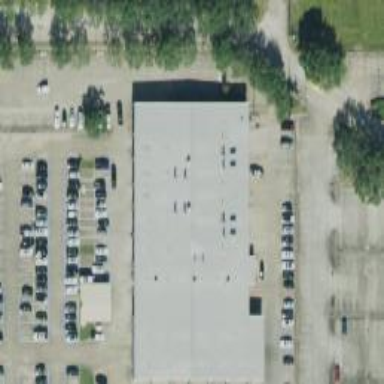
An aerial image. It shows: Car shop.